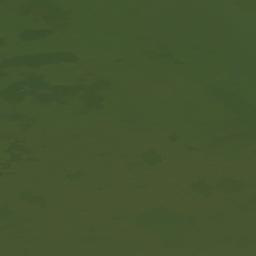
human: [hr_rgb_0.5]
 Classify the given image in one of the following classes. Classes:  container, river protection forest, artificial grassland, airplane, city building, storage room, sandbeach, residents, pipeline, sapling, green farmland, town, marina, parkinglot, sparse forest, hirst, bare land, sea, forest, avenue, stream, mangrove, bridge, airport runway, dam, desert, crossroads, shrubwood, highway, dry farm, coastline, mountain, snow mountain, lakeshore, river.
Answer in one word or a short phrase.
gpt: sea